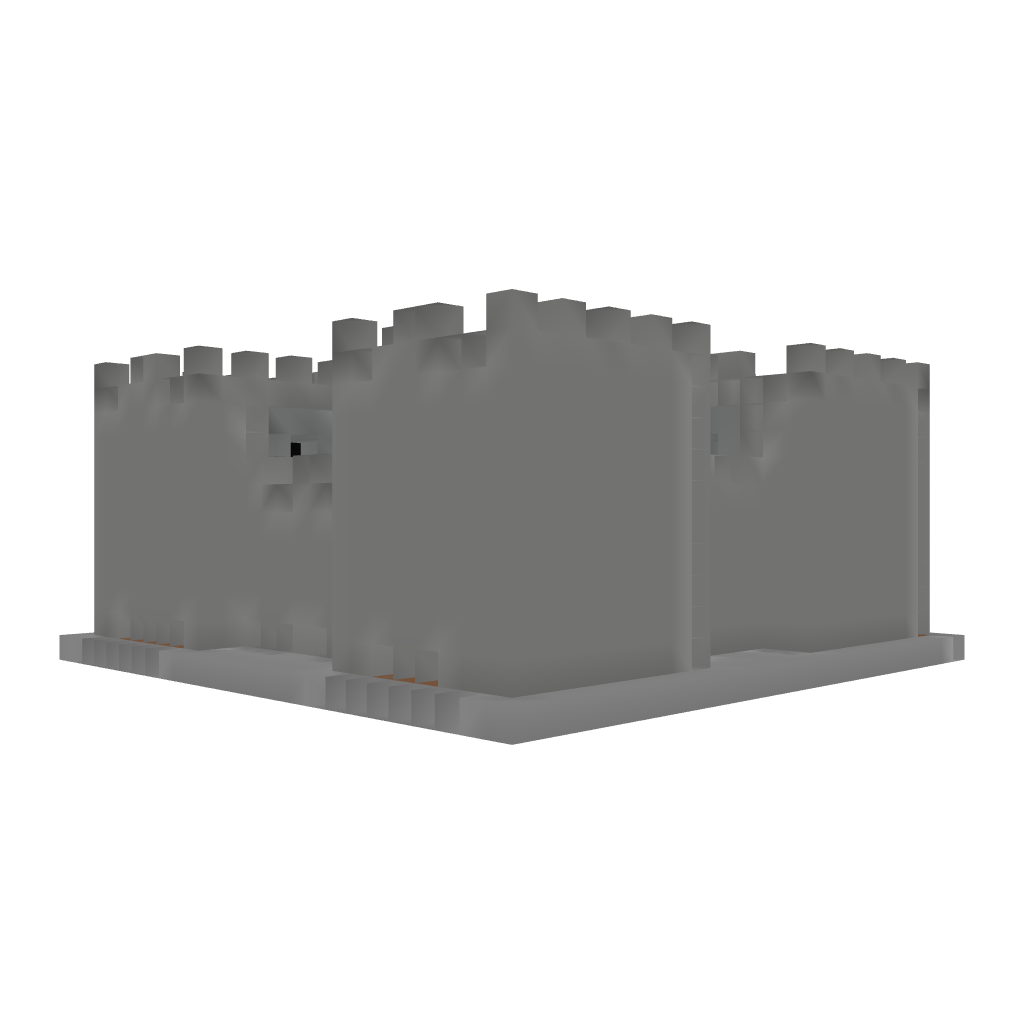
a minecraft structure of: Ultima Online Housing - Stone Keep